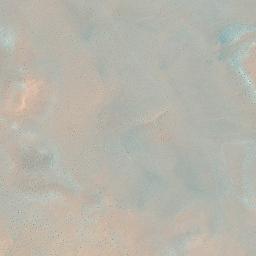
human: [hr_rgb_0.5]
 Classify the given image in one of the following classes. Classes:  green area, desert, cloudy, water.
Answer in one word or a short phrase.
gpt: desert